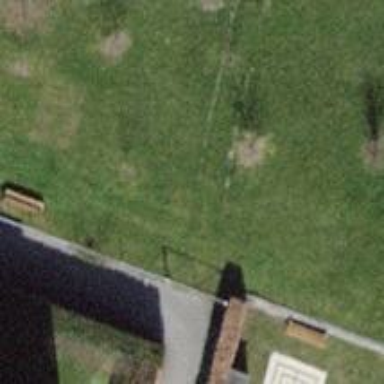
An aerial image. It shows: Gate.